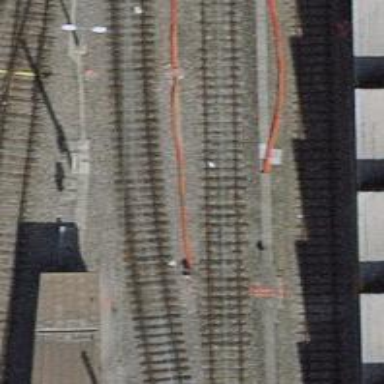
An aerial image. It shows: Railway track with electrified contact lines. This is siding track.